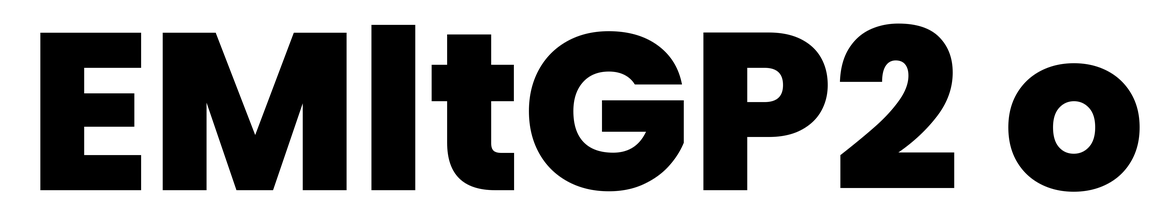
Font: Poppins-ExtraBold